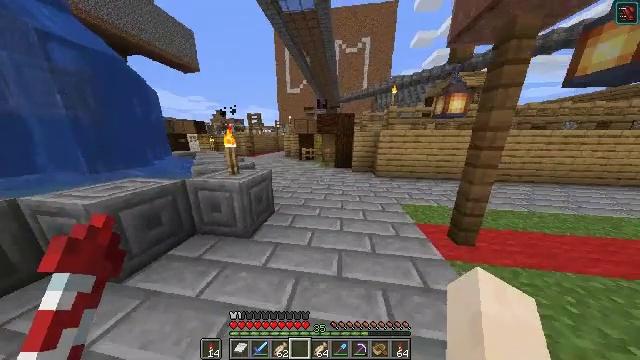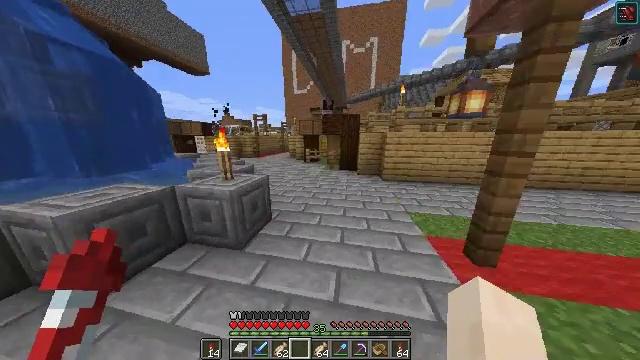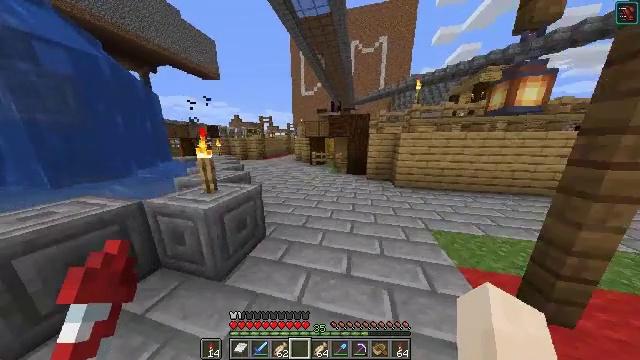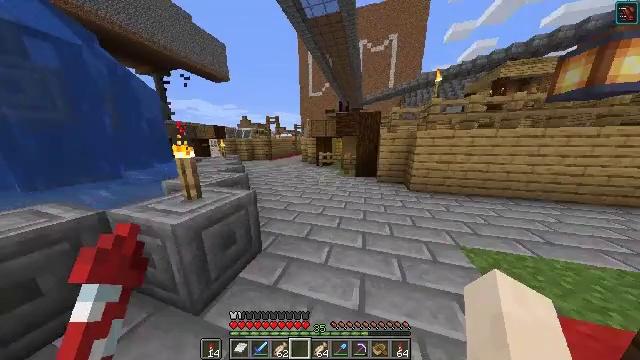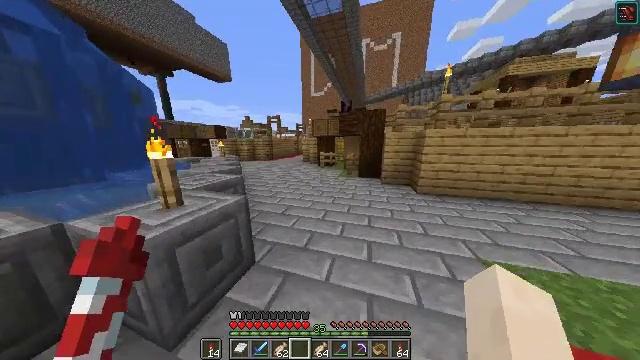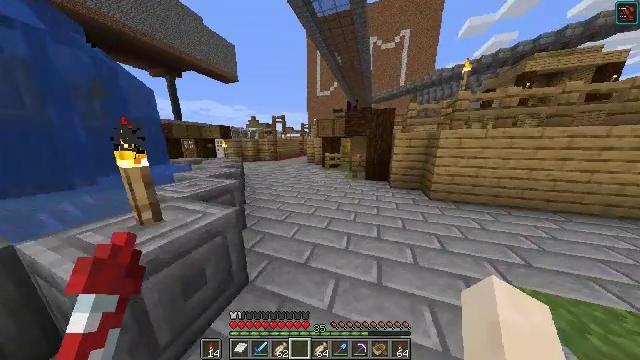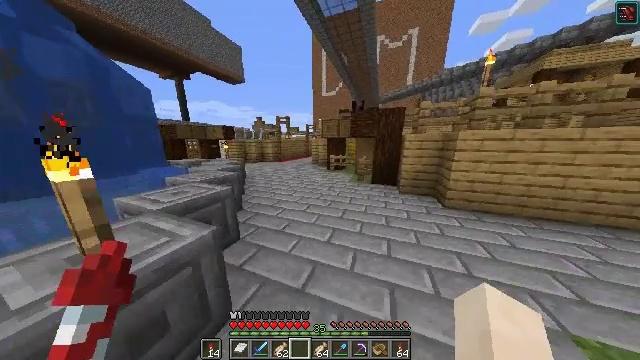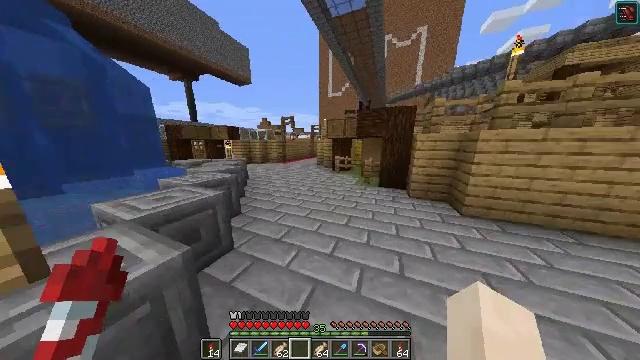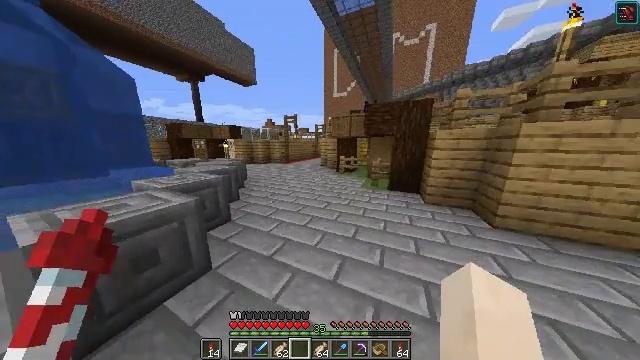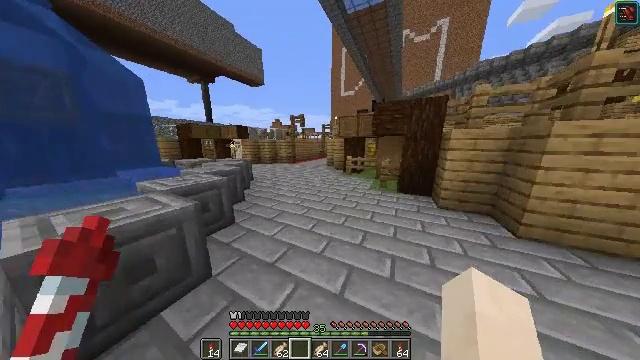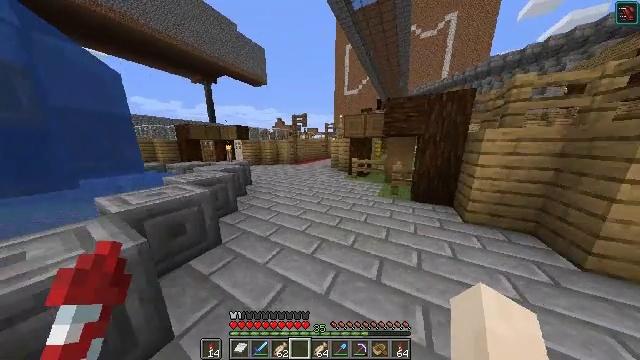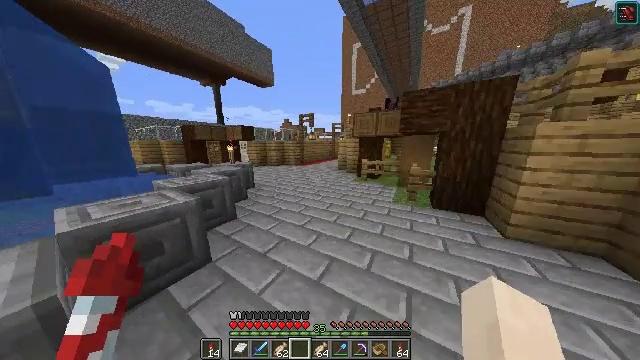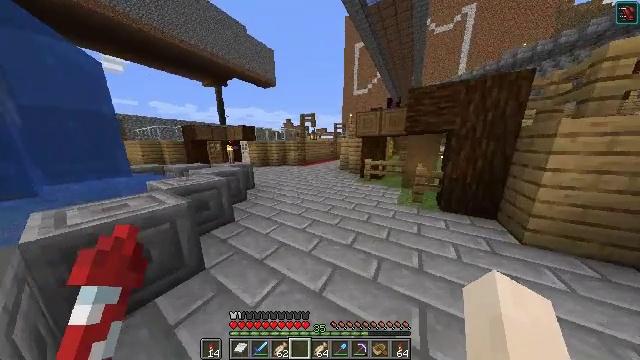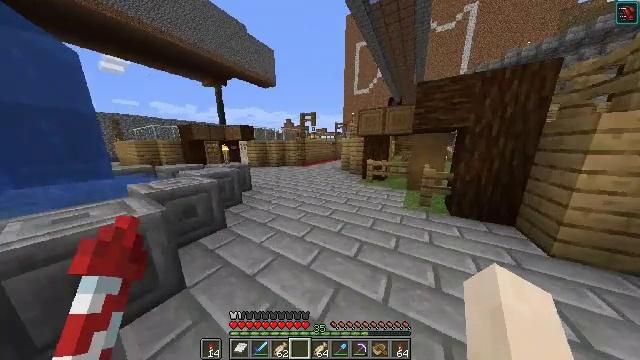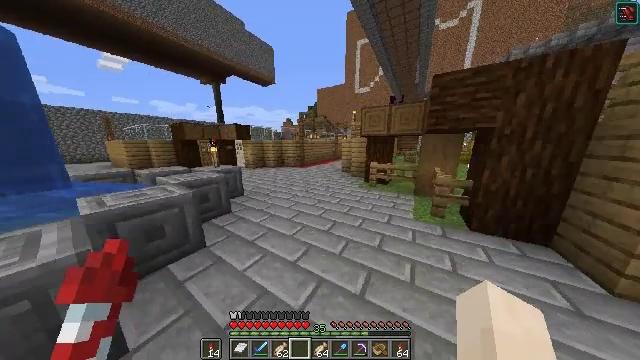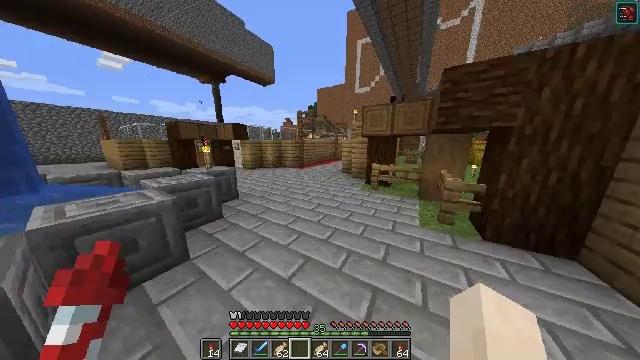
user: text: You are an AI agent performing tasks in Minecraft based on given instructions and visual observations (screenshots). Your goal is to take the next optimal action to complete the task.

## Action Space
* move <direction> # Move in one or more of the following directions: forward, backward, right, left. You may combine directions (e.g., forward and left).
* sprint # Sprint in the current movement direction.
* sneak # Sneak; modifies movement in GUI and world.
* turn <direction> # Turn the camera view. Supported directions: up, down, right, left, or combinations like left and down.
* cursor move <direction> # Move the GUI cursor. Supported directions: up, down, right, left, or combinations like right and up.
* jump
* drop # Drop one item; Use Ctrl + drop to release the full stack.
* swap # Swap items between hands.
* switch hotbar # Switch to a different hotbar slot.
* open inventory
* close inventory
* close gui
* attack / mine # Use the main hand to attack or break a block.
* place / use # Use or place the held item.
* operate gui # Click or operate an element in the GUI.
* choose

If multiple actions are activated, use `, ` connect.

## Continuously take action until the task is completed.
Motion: motion action
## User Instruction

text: To obtain a map, craft it using the right materials on a crafting table.
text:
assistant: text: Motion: move forward, turn left
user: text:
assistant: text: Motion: move forward, turn left
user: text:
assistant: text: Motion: move forward, turn left
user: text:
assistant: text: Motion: move forward
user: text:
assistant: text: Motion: move forward, turn left
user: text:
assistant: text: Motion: move forward, turn left
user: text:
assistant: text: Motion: move forward, turn left
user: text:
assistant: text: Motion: move forward, turn left
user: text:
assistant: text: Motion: move forward, turn left
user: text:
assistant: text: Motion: move forward, turn left
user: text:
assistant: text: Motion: move forward, turn left
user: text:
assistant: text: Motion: move forward
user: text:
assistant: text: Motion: move forward
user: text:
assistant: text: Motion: move forward
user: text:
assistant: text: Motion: move forward
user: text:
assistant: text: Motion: move forward
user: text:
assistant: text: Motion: move forward
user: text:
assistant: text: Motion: move forward
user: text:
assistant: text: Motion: move forward, turn right
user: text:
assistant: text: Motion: move forward, turn right
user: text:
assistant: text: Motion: move forward and move left, turn right
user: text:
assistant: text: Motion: move forward and move left, turn right
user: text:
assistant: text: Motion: move forward and move left, turn right
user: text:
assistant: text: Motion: move forward and move left, turn right
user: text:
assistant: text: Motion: move forward and move left, turn right
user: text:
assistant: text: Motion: move forward and move left, turn right
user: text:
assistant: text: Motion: move forward and move left, turn right
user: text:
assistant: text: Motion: move forward and move left, turn right
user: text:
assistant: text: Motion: move forward
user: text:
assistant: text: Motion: move forward